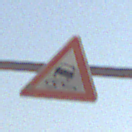
Verkehrszeichen: SchleuderOderRutschgefahr
Umgebung: Outdoor, Suburban
Tageszeit: MorningAfternoon
Wetter: Clear
Licht: Natural
Jahreszeit: NotSpecified
Kontrast: HighContrast